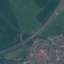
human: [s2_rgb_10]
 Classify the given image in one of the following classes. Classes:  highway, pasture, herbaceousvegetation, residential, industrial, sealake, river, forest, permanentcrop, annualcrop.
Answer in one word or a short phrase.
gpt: Highway